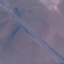
Label: Highway